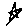
Label: star